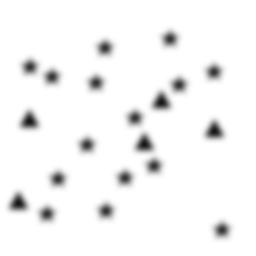
Squares: 0
Triangles: 5
Stars: 15
Total shapes: 20